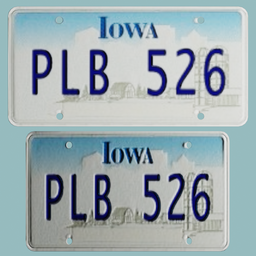
Label: mechanical